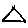
Label: triangle